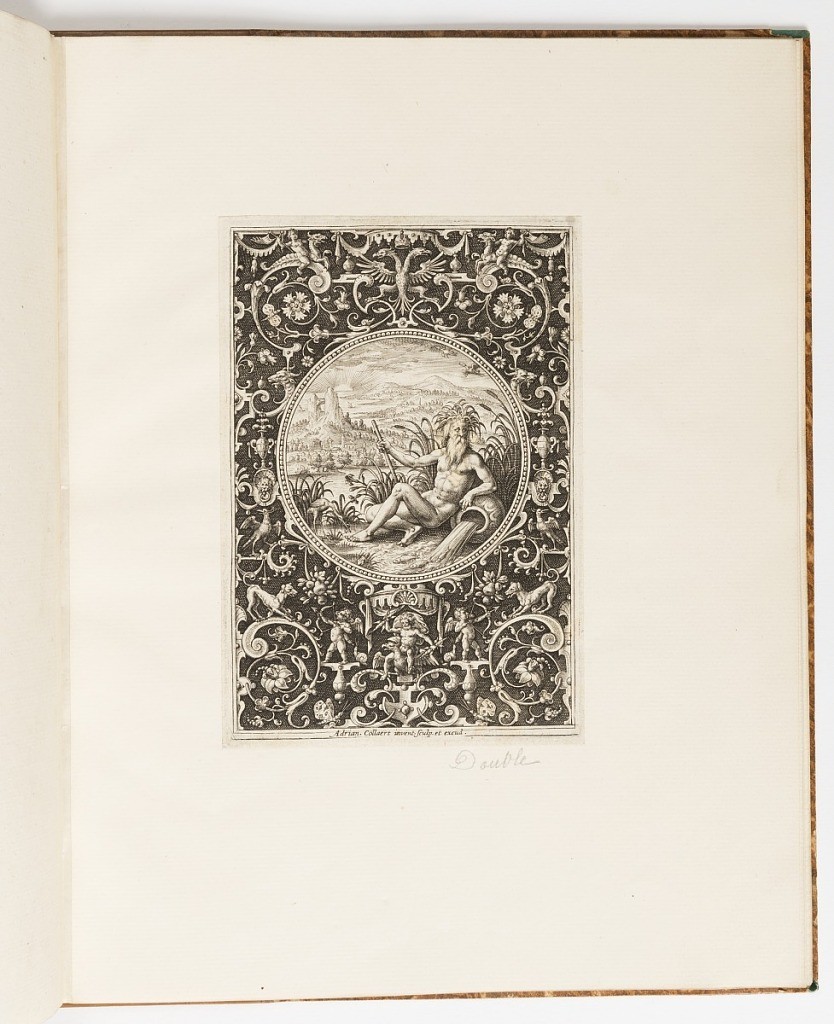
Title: River God, plate from a suite of 6 ornamental designs with the Judgement of Paris
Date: ca. 1690
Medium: Engraving on laid paper
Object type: Print
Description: River god with rushes in his hair reclines on a bank. Beside him is a crane and a vessel from which water and fish flow. The figure is set within a medallion on a dark field (sur fond noir) decorated with intricate grotesques.